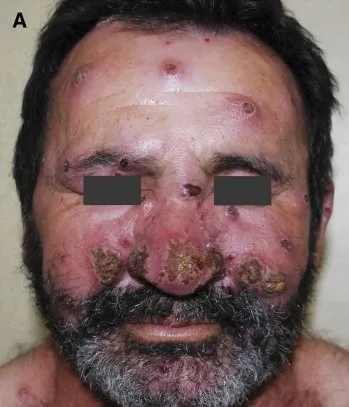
(A and B) More than 20 crusted and ulcerated lesions can be seen on the face, with involvement of the forehead, eyelid, nose, cheeks as well as the upper lip.
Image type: medical_photograph (oral_photograph)